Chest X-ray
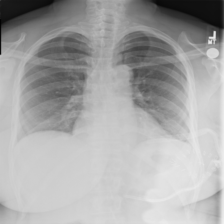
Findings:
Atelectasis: negative
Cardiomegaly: negative
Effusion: negative
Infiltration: negative
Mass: negative
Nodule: negative
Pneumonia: negative
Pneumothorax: negative
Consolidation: negative
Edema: negative
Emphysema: negative
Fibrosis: negative
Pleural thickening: negative
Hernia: negative